Interaction volume radius: 10 \u00c5
Interaction volume height: 35 \u00c5
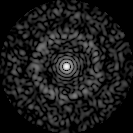
Disorder parameter: 0.8382